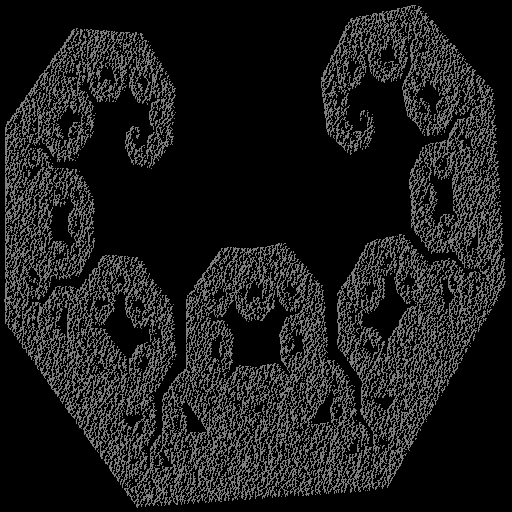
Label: c_curve